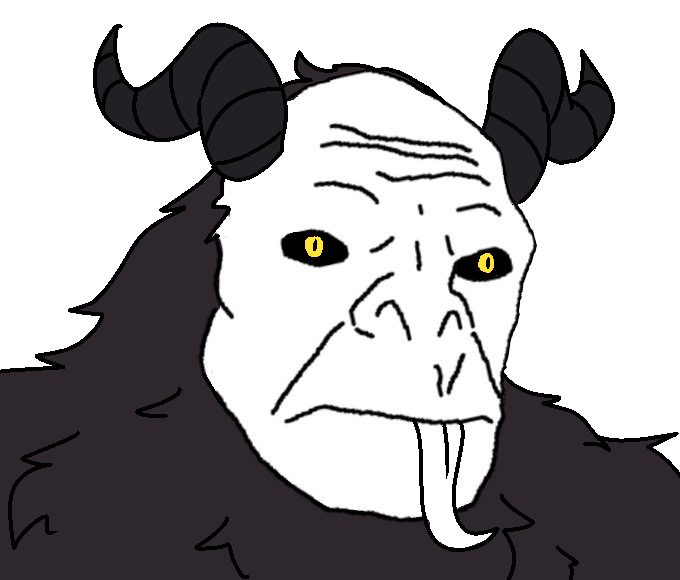
Label: 5_Craig